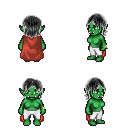
a pixel art fantasy rpg character, female body template, orc, green skin, maroon cape, white pants, gray long bangs hairstyle, bracelets, four views (front, back, left, right), 2x2 character sprite sheet, small pixel art, hard edges, no anti-aliasing